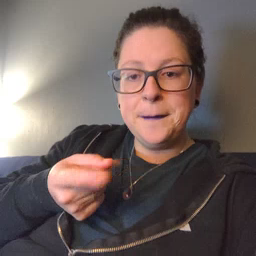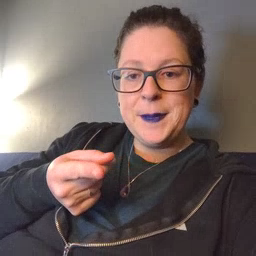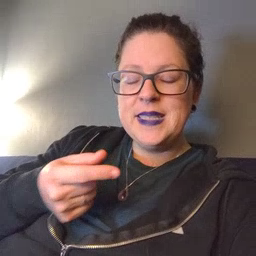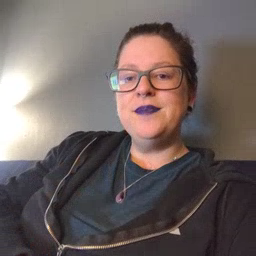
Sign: puppy